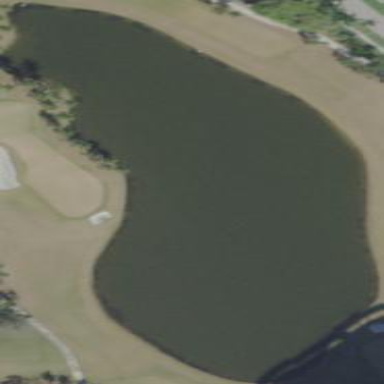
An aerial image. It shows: Water hazard in golf course. The hazard is natural water feature.